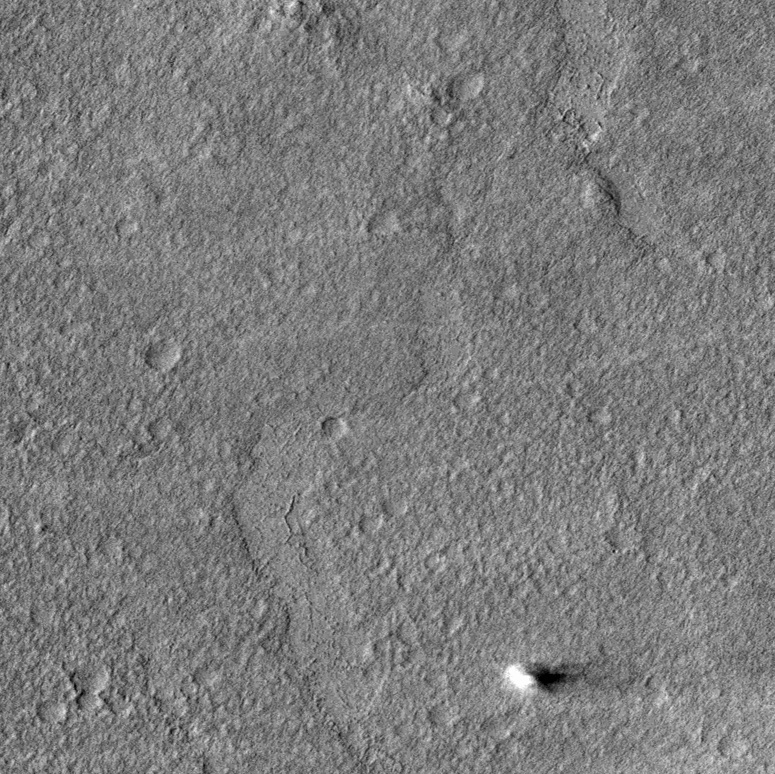
Label: dustdevil